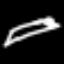
Label: pencil